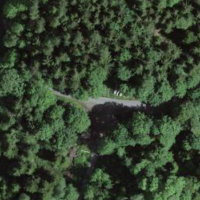
EUNIS habitat code: 41
Species observed at this site:
Hedera helix
Corylus avellana
Plantago major